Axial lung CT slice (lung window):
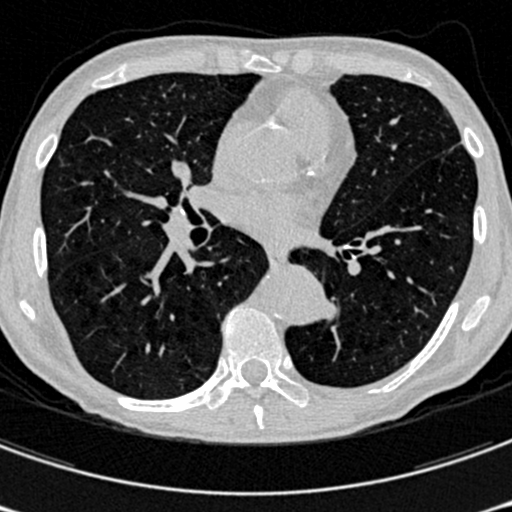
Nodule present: no